八年级 · 画法几何学
尺规作图作 $\angle A O B$ 的平分线方法如下: 以 $O$ 为圆心, 任意长为半径画弧交 $O A 、 O B$ 于 $C 、 D$,再分别以点 $C 、 D$ 为圆心, 以大于 $\frac{1}{2} C D$ 长为半径画弧, 两弧交于点 $P$,作射线 $O P$, 由作法得 $\triangle O C P \cong \triangle O D P$ 的根据是


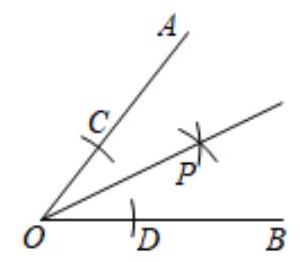
答案: 图作 $\angle A O B$ 的平分线方法如下: 以 $O$ 为圆心, 任意长为半径画弧交 $O A 、 O B$ 于 $C 、 D$,再分别以点 $C 、 D$ 为圆心, 以大于 $\frac{1}{2} C D$ 长为半径画弧, 两弧交于点 $P$,作射线 $O P$, 由作法得 $\triangle O C P \cong \triangle O D P$ 的根据是